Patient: sex M, age 57
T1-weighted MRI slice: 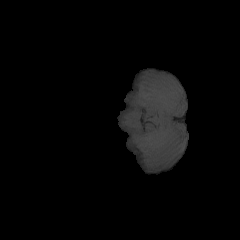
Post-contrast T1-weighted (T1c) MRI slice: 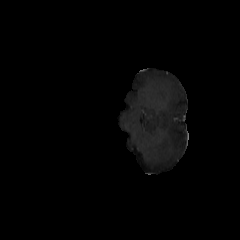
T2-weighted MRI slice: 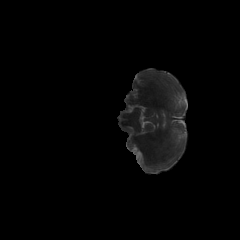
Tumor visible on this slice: no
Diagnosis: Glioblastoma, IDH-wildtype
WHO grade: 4